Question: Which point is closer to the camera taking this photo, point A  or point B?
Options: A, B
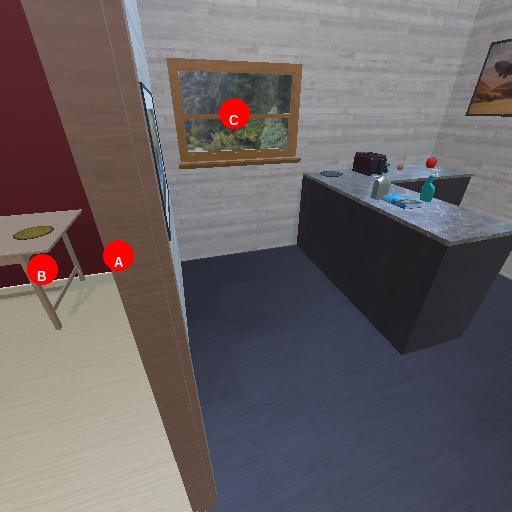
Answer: A